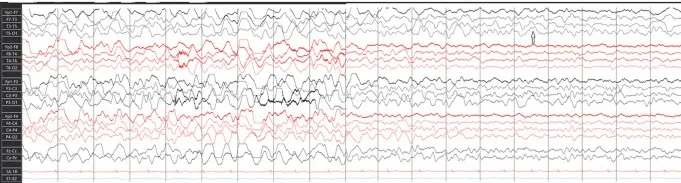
EEG showing electrographic seizure. B) Continuation and termination of electrographic seizure.
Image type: electrography (eeg)